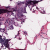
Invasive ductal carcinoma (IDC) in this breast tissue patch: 0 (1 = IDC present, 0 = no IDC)